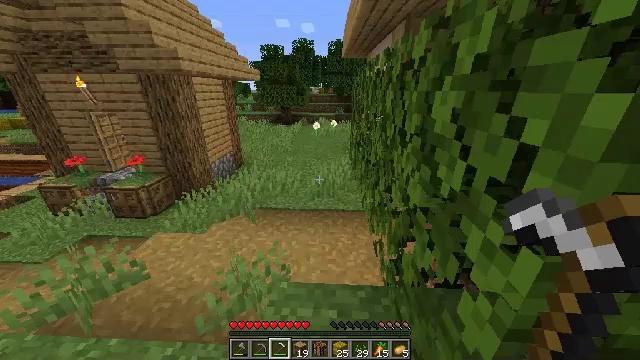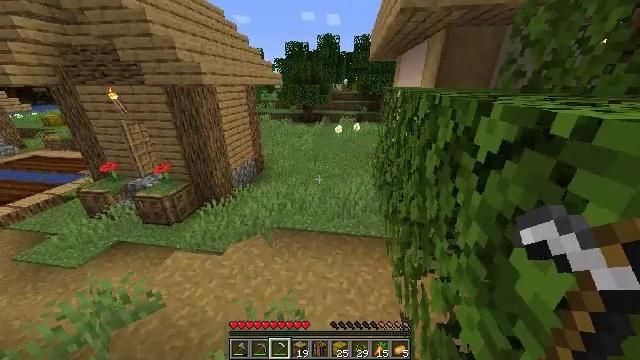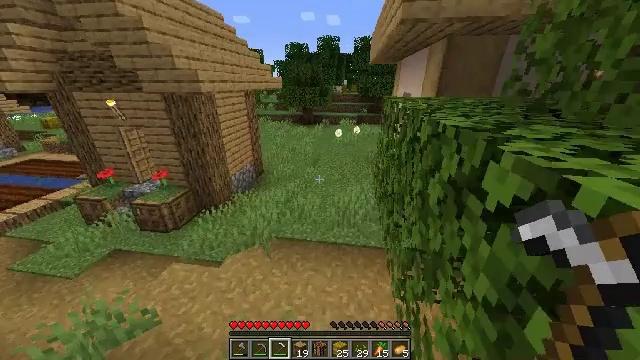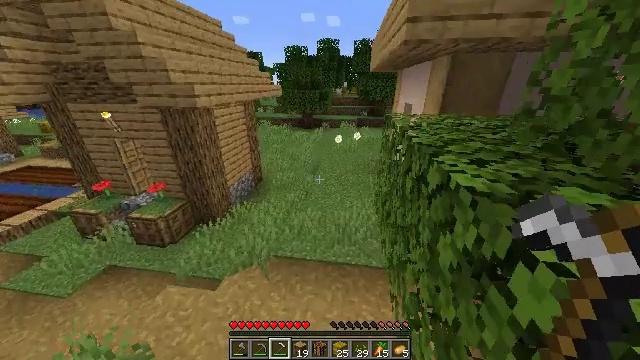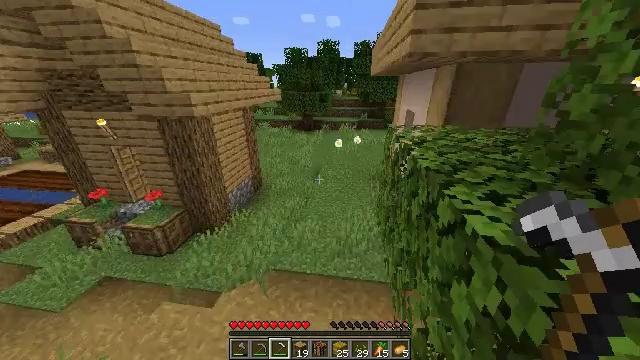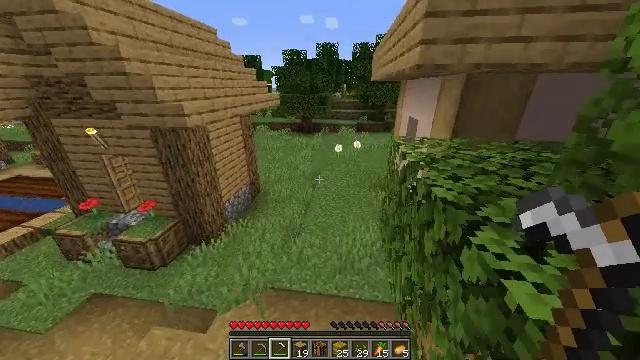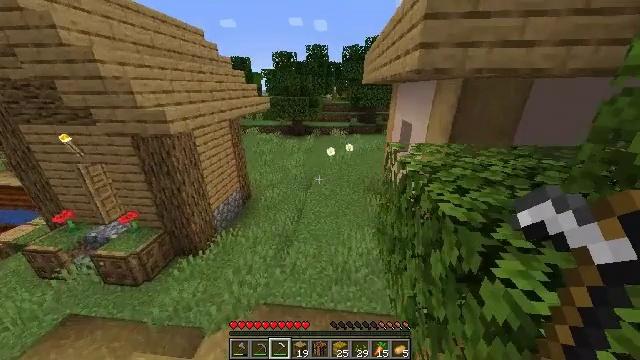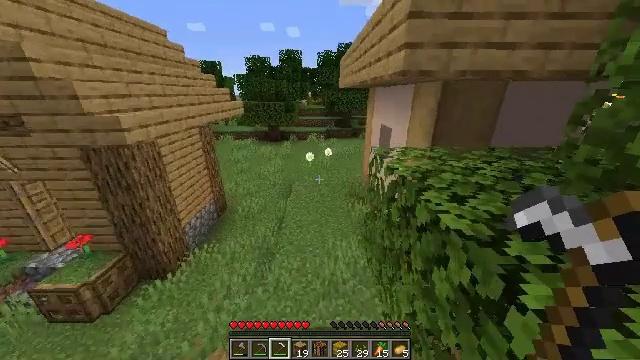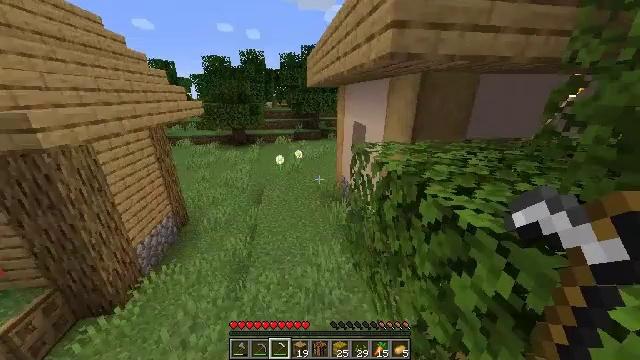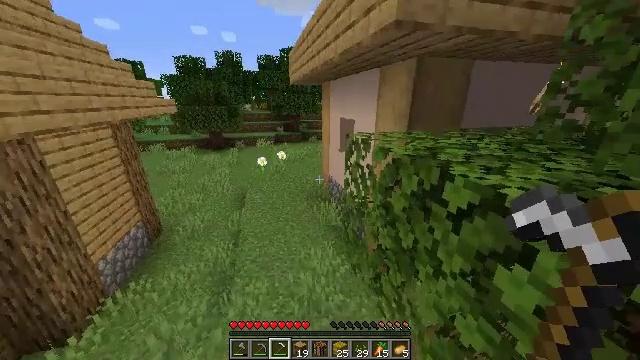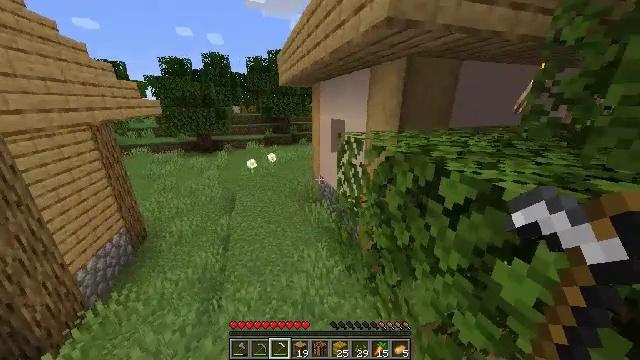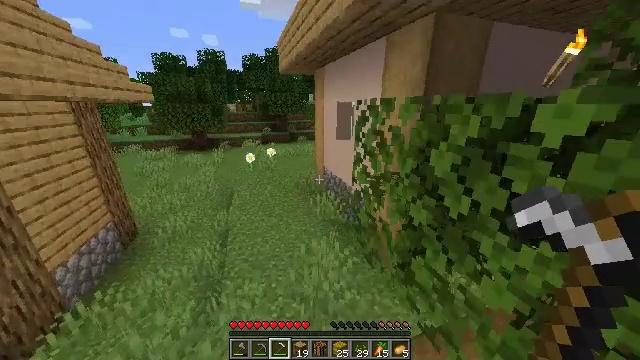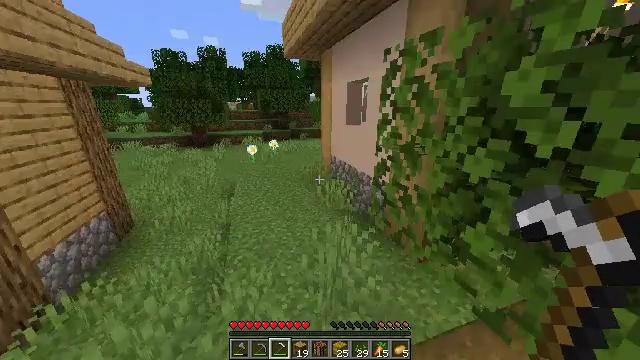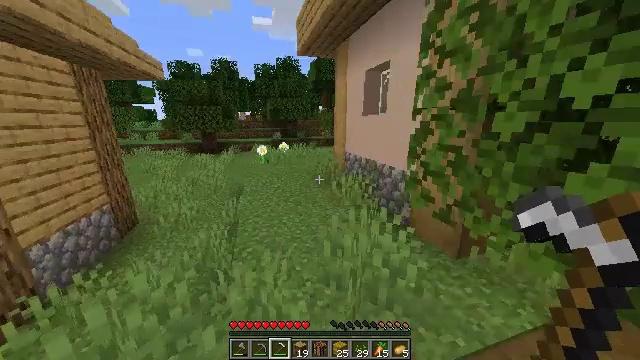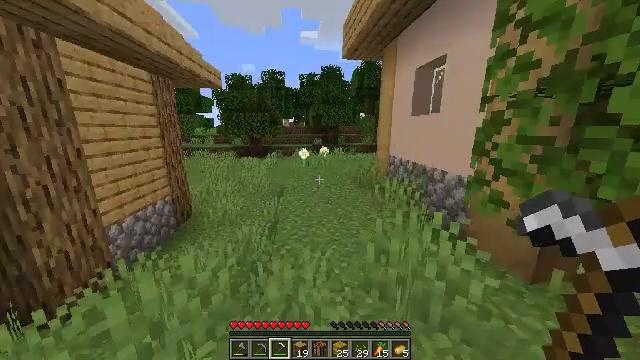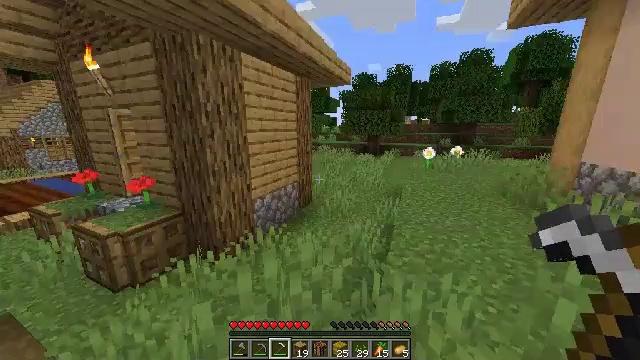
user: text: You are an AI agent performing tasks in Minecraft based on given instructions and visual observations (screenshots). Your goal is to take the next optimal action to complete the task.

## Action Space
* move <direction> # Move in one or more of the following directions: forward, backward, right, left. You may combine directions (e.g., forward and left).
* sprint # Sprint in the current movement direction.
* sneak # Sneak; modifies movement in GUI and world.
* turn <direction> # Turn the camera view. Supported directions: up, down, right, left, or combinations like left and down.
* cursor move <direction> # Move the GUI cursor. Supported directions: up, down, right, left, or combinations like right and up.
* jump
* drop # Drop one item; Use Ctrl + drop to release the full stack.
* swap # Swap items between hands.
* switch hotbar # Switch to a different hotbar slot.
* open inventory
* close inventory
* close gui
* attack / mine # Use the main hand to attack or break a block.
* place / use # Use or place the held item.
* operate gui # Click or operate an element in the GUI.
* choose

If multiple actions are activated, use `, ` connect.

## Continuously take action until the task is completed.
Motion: motion action
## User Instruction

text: Mine oak leaves.
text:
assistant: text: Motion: move forward, sprint, turn left and down, jump
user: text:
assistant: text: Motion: move forward, sprint, jump
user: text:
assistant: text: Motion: move forward and move left, sprint, jump
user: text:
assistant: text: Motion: move forward and move left, sprint, jump
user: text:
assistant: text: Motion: move forward and move left, sprint, jump
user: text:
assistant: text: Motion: move forward and move left, sprint, turn right, jump
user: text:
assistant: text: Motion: move forward and move left, sprint, turn right and up, jump
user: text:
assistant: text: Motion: move forward and move left, sprint, turn right, jump
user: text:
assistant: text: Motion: move forward and move left, sprint, turn right and up, jump
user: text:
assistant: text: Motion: move forward and move left, sprint, turn right, jump
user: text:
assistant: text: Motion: move forward and move left, sprint, turn right
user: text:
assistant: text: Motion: move forward and move left, sprint
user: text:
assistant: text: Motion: move forward and move left, sprint, turn left and up
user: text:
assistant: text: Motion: move forward and move left, sprint, turn left and up
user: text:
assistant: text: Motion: move forward and move left, sprint, turn left
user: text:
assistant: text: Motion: move forward and move left, sprint, turn left
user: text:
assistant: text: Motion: move forward and move left, sprint, turn left
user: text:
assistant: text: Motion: move forward and move left, sprint
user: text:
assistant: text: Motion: move forward and move left, sprint
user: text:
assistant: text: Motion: move forward and move left, sprint
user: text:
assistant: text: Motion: move forward and move left, sprint
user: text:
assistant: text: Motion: move forward and move left, sprint, turn right
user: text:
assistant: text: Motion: move forward and move left, sprint, turn right
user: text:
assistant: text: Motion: move forward and move left, sprint, turn right
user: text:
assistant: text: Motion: move forward and move left, sprint, turn right
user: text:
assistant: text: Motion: move forward and move left, sprint, turn right
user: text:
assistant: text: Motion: move forward and move left, sprint, turn right
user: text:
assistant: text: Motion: move forward and move left, sprint
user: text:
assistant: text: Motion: move forward and move left, sprint, turn right
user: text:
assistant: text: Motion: move forward and move left, sprint, turn right